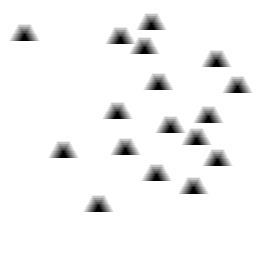
Squares: 0
Triangles: 17
Stars: 0
Total shapes: 17